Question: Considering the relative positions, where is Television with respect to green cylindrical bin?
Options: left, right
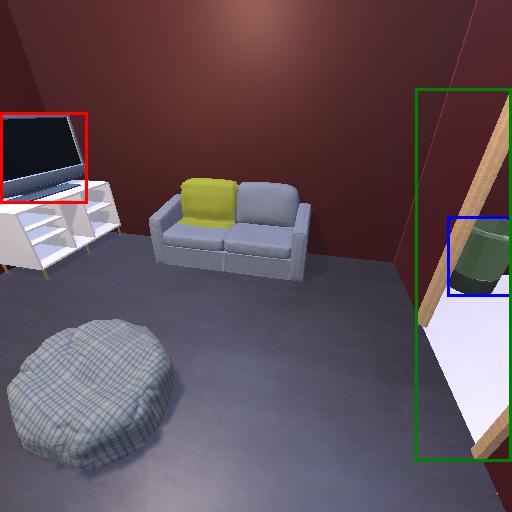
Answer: left